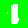
Digit: 1